Chest X-ray:
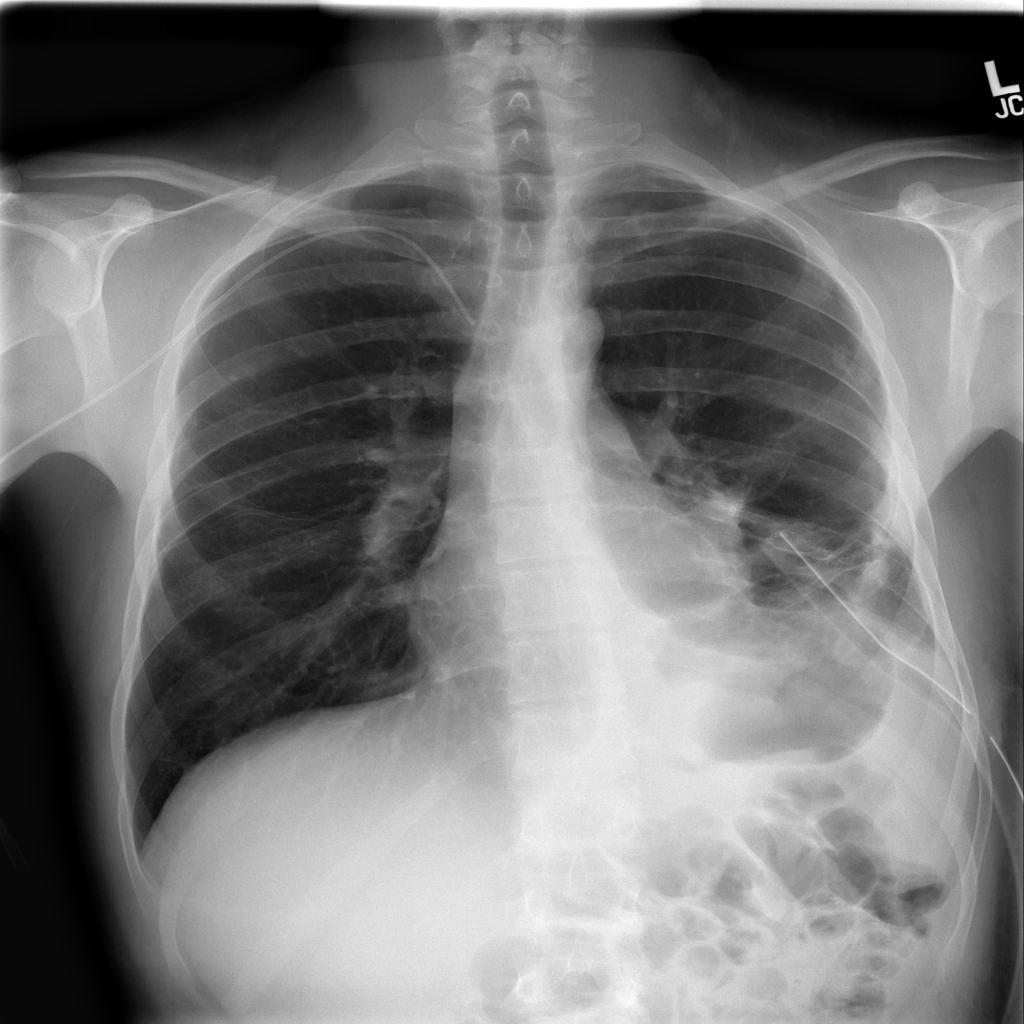
Findings: Consolidation, Fibrosis, Pneumothorax
No abnormal finding: no